Field crop: tomato
Growth stage: 1
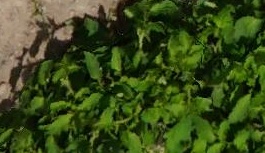
Species: tomato